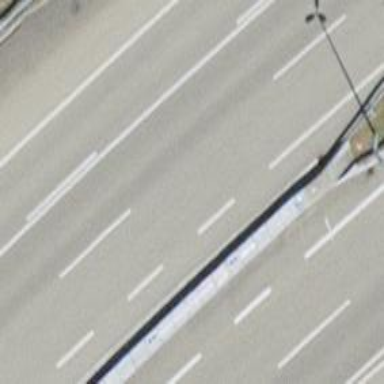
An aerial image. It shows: Asphalt motorway.